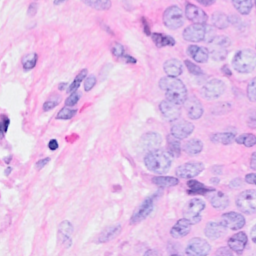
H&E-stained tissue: Breast